Interaction volume radius: 5 \u00c5
Interaction volume height: 15 \u00c5
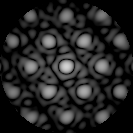
Disorder parameter: 0.2022